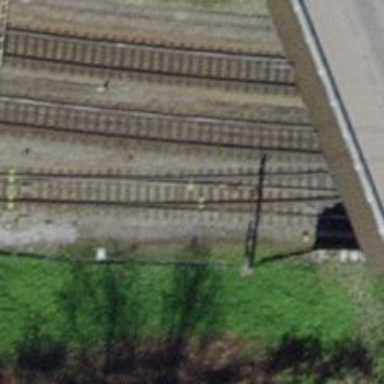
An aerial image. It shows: Single-track electrified railway siding with contact line for service.